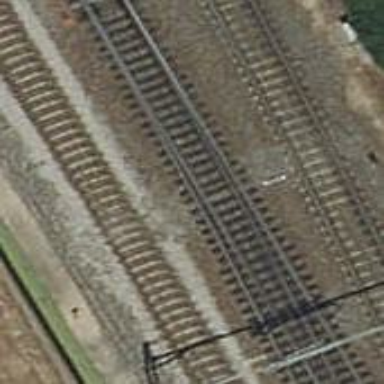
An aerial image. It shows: Railway track with contact lines for electrification.